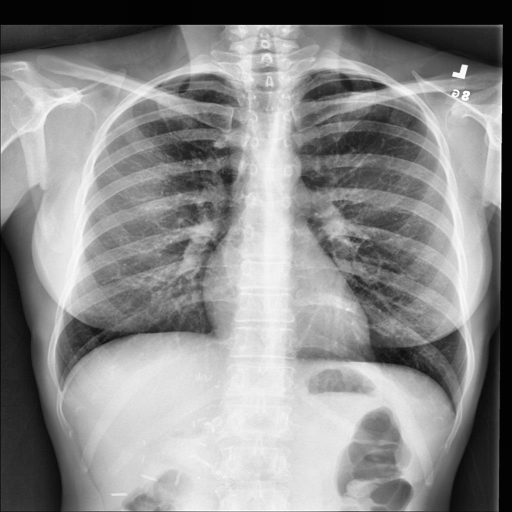
Finding: NORMAL